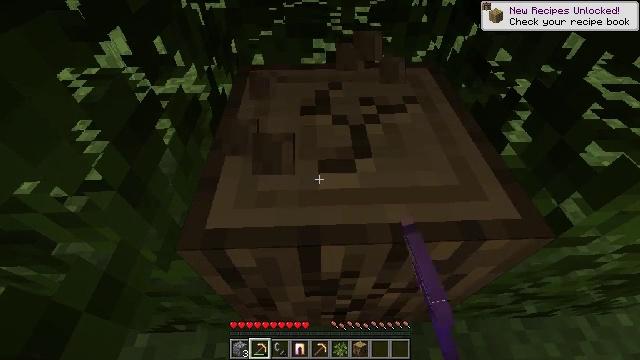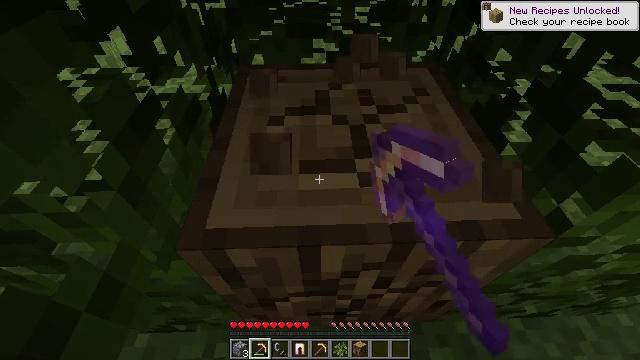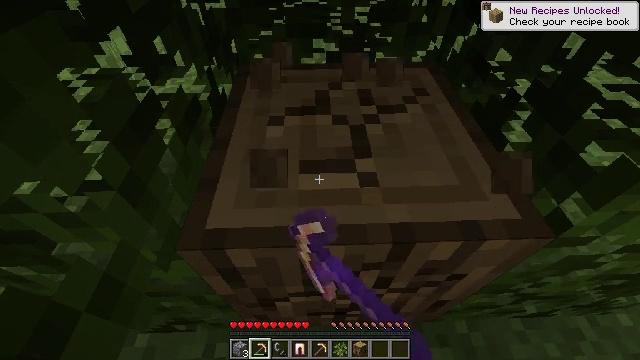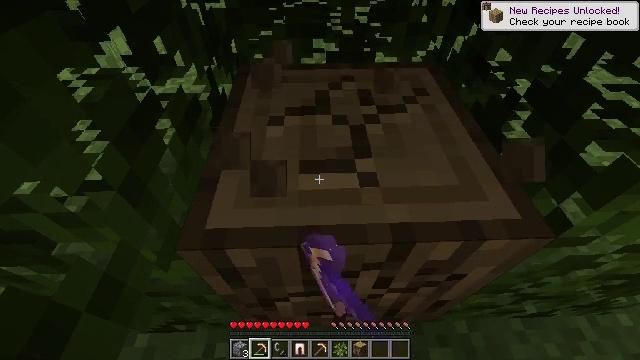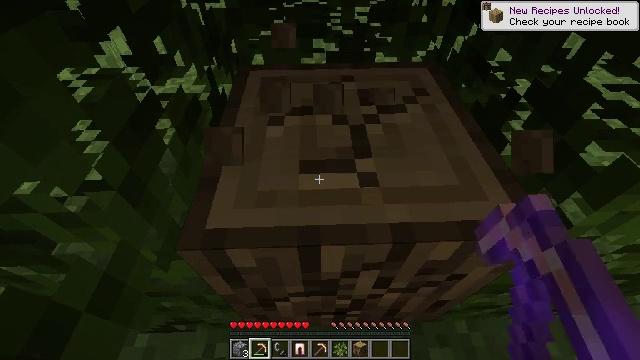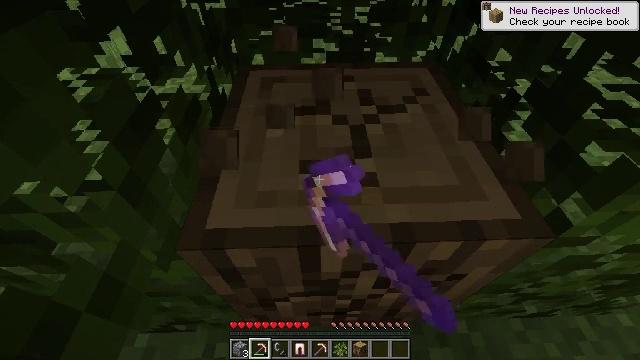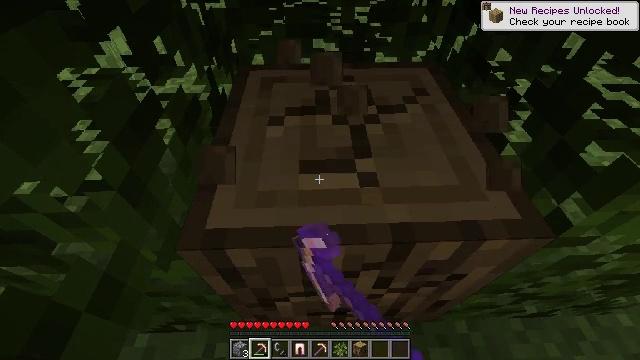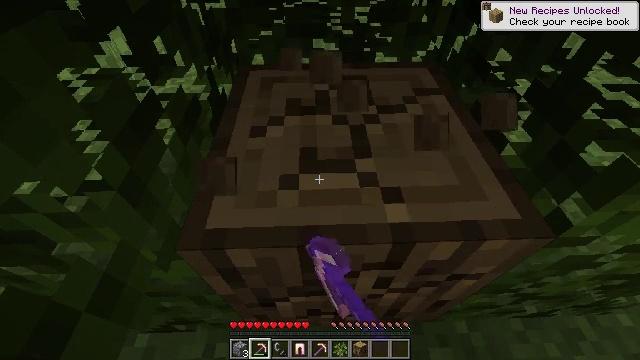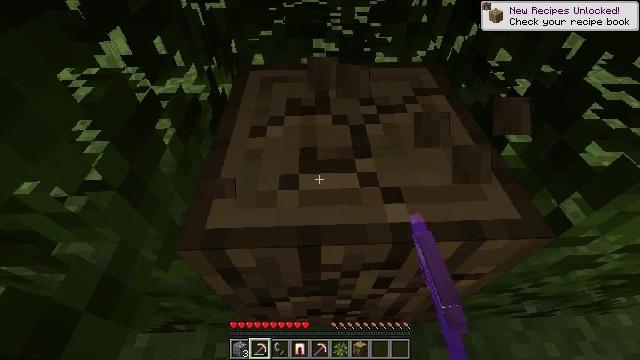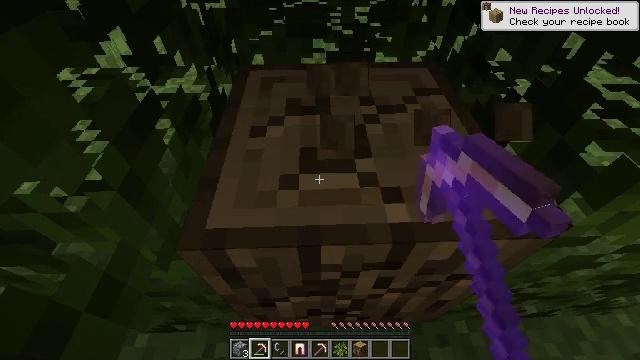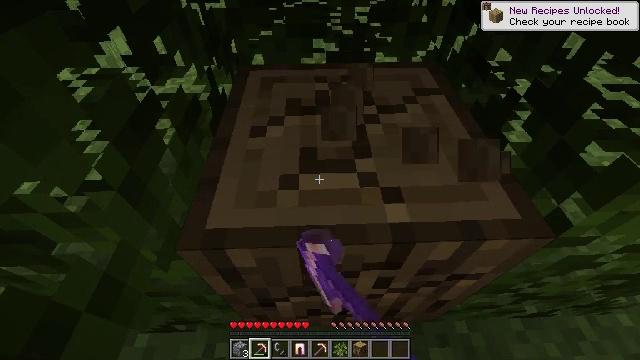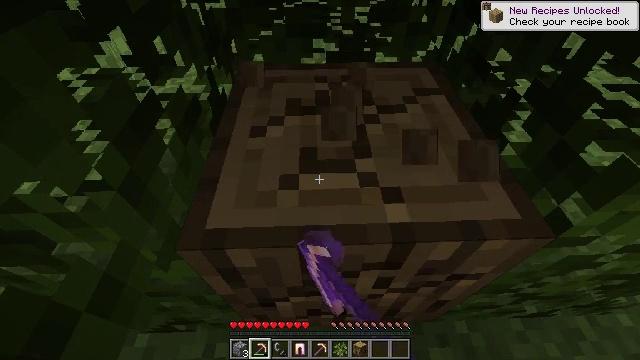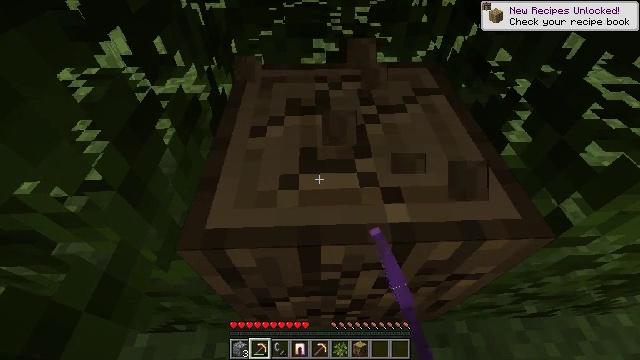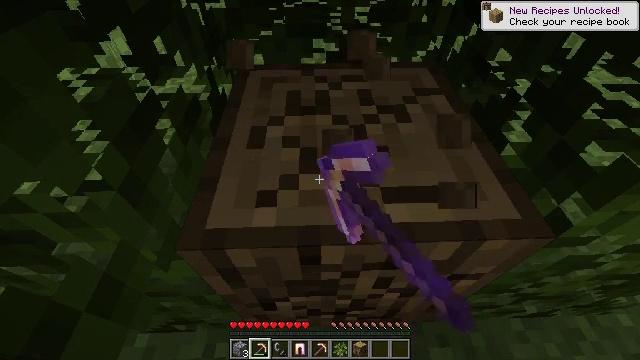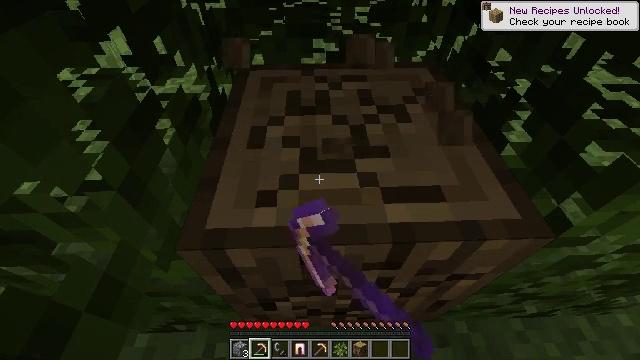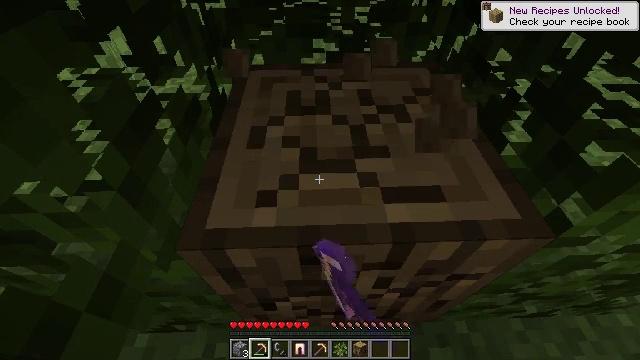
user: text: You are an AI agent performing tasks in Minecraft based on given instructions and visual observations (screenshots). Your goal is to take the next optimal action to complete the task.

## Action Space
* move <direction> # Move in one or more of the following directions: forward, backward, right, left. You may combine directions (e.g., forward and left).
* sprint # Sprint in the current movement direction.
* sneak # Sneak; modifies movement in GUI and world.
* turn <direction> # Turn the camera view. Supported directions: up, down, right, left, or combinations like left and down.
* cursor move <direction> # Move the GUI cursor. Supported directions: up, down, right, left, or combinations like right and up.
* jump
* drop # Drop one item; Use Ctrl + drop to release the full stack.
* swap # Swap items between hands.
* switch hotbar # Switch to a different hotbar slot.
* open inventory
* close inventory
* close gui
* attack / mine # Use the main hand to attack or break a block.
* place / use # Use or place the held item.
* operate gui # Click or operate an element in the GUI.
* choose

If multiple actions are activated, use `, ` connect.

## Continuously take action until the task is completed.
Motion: motion action
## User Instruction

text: Chop down the oak log.
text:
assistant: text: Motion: attack / mine
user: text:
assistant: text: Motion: attack / mine
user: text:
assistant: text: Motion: attack / mine
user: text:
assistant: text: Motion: attack / mine
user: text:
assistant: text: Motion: attack / mine
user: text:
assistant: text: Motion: attack / mine
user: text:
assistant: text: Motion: attack / mine
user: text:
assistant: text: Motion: attack / mine
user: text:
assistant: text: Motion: attack / mine
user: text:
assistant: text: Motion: attack / mine
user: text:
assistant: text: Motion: attack / mine
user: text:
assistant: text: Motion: attack / mine
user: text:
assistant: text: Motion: attack / mine
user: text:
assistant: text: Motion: attack / mine
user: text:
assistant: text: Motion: attack / mine
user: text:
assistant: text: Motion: attack / mine
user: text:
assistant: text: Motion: attack / mine
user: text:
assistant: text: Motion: attack / mine
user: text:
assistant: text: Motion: attack / mine
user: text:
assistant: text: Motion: attack / mine
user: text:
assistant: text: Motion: attack / mine
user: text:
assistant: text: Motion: attack / mine
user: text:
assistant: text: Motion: attack / mine
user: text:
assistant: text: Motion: attack / mine
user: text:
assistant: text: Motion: attack / mine
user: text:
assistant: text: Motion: attack / mine
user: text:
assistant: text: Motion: attack / mine
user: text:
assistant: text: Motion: attack / mine
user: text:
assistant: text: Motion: attack / mine
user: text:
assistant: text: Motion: attack / mine